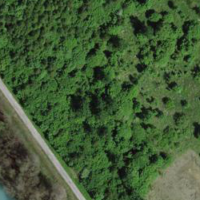
EUNIS habitat code: 25
Species observed at this site:
Euonymus europaeus